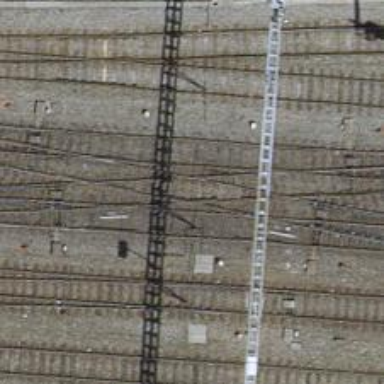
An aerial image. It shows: Rail siding with electrified tracks using contact line.